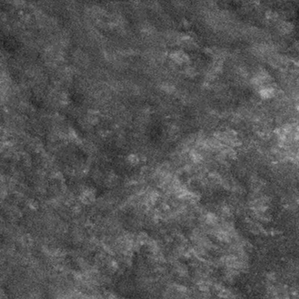
Label: frost